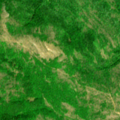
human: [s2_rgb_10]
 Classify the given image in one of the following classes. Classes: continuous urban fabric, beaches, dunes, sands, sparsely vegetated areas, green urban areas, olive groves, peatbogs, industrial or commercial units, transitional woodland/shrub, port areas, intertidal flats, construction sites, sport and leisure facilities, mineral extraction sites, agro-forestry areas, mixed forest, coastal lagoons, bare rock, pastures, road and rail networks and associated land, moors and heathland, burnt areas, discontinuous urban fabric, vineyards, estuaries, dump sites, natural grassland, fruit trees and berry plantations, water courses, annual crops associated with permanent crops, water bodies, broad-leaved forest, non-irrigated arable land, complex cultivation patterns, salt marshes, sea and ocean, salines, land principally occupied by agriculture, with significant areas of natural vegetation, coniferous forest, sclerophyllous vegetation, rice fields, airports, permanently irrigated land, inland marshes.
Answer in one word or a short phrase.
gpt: broad-leaved forest, natural grassland, transitional woodland/shrub